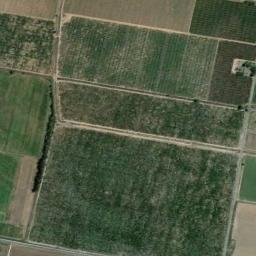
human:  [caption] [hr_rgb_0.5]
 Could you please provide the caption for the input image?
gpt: Six or seven neatly arranged green, Tan and mixed rectangular farmland .

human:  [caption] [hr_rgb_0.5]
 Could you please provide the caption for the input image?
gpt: Some green rectangular farmlands of different sizes are arranged in neat rows .

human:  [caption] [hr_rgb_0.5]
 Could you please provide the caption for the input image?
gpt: There are many different crops in rectangular farmlands .

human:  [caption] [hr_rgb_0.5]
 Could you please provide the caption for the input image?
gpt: There are some green and bare rectangular farmland .

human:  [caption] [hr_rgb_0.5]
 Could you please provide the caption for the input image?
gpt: There are some green rectangular farmlands .